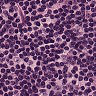
Metastatic tissue present: no